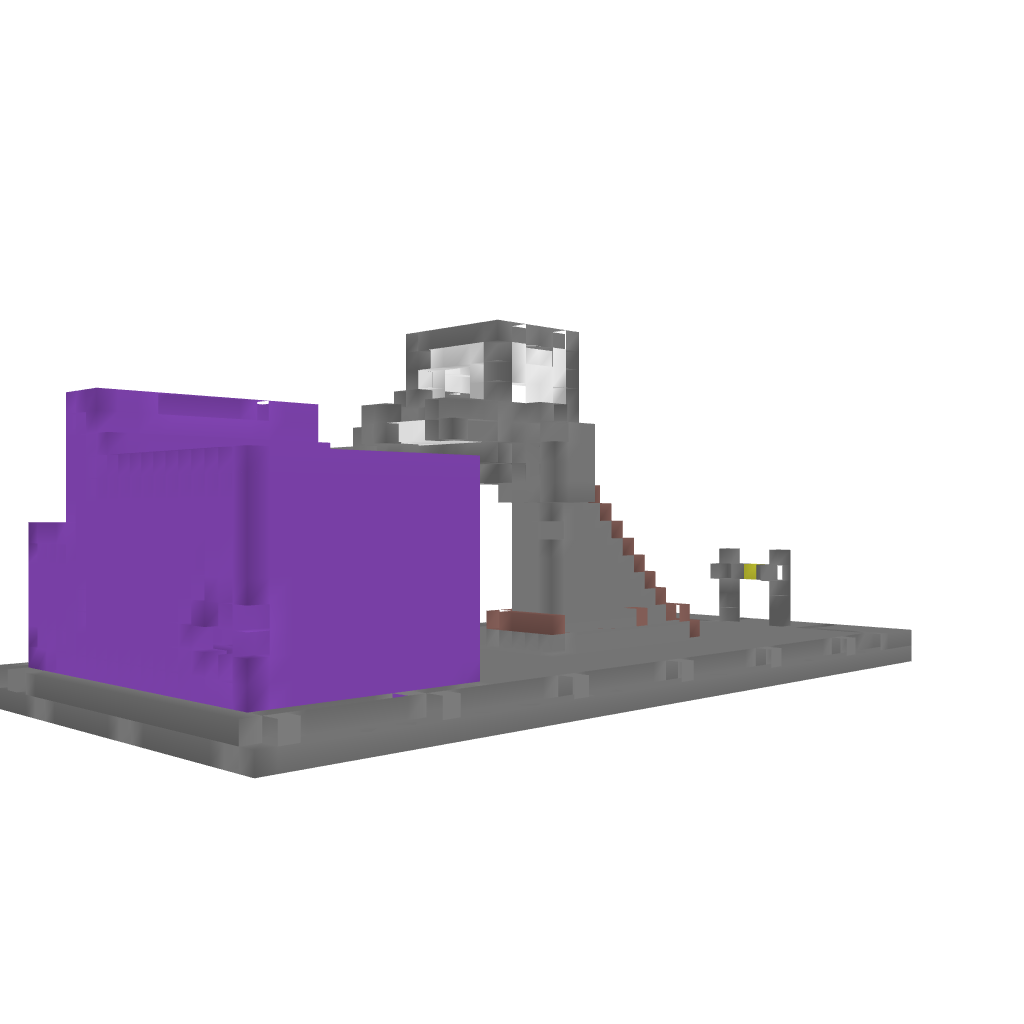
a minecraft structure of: TNT Repeating Cannon bad low quality